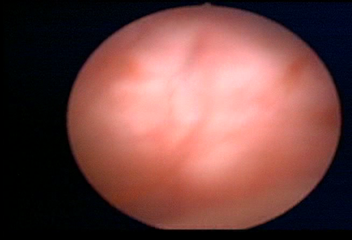
Modality: WLC
Class: Normal mucosa
Bladder cancer association: No